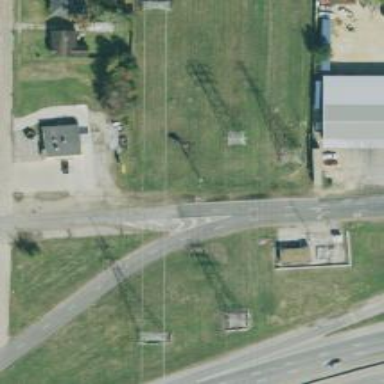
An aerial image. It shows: Secondary road with frontage road.